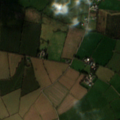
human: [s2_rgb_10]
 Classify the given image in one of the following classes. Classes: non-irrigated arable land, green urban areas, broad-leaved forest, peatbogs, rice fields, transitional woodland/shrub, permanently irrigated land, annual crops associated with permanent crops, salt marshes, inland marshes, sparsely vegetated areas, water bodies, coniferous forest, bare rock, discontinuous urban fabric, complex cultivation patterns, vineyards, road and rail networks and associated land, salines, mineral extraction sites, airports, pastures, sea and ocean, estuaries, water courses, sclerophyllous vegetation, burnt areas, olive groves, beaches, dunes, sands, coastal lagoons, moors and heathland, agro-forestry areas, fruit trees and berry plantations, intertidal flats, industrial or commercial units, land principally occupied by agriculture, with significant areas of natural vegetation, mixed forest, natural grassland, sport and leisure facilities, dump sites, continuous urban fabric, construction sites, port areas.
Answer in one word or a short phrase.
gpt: non-irrigated arable land, pastures